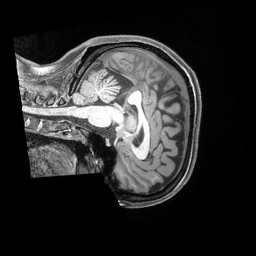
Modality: T1w
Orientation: sagittal
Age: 32
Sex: female
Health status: ill
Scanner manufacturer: siemens
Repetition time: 2.4 s
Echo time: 0.00231 s